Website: home-depot
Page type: newsletter-management
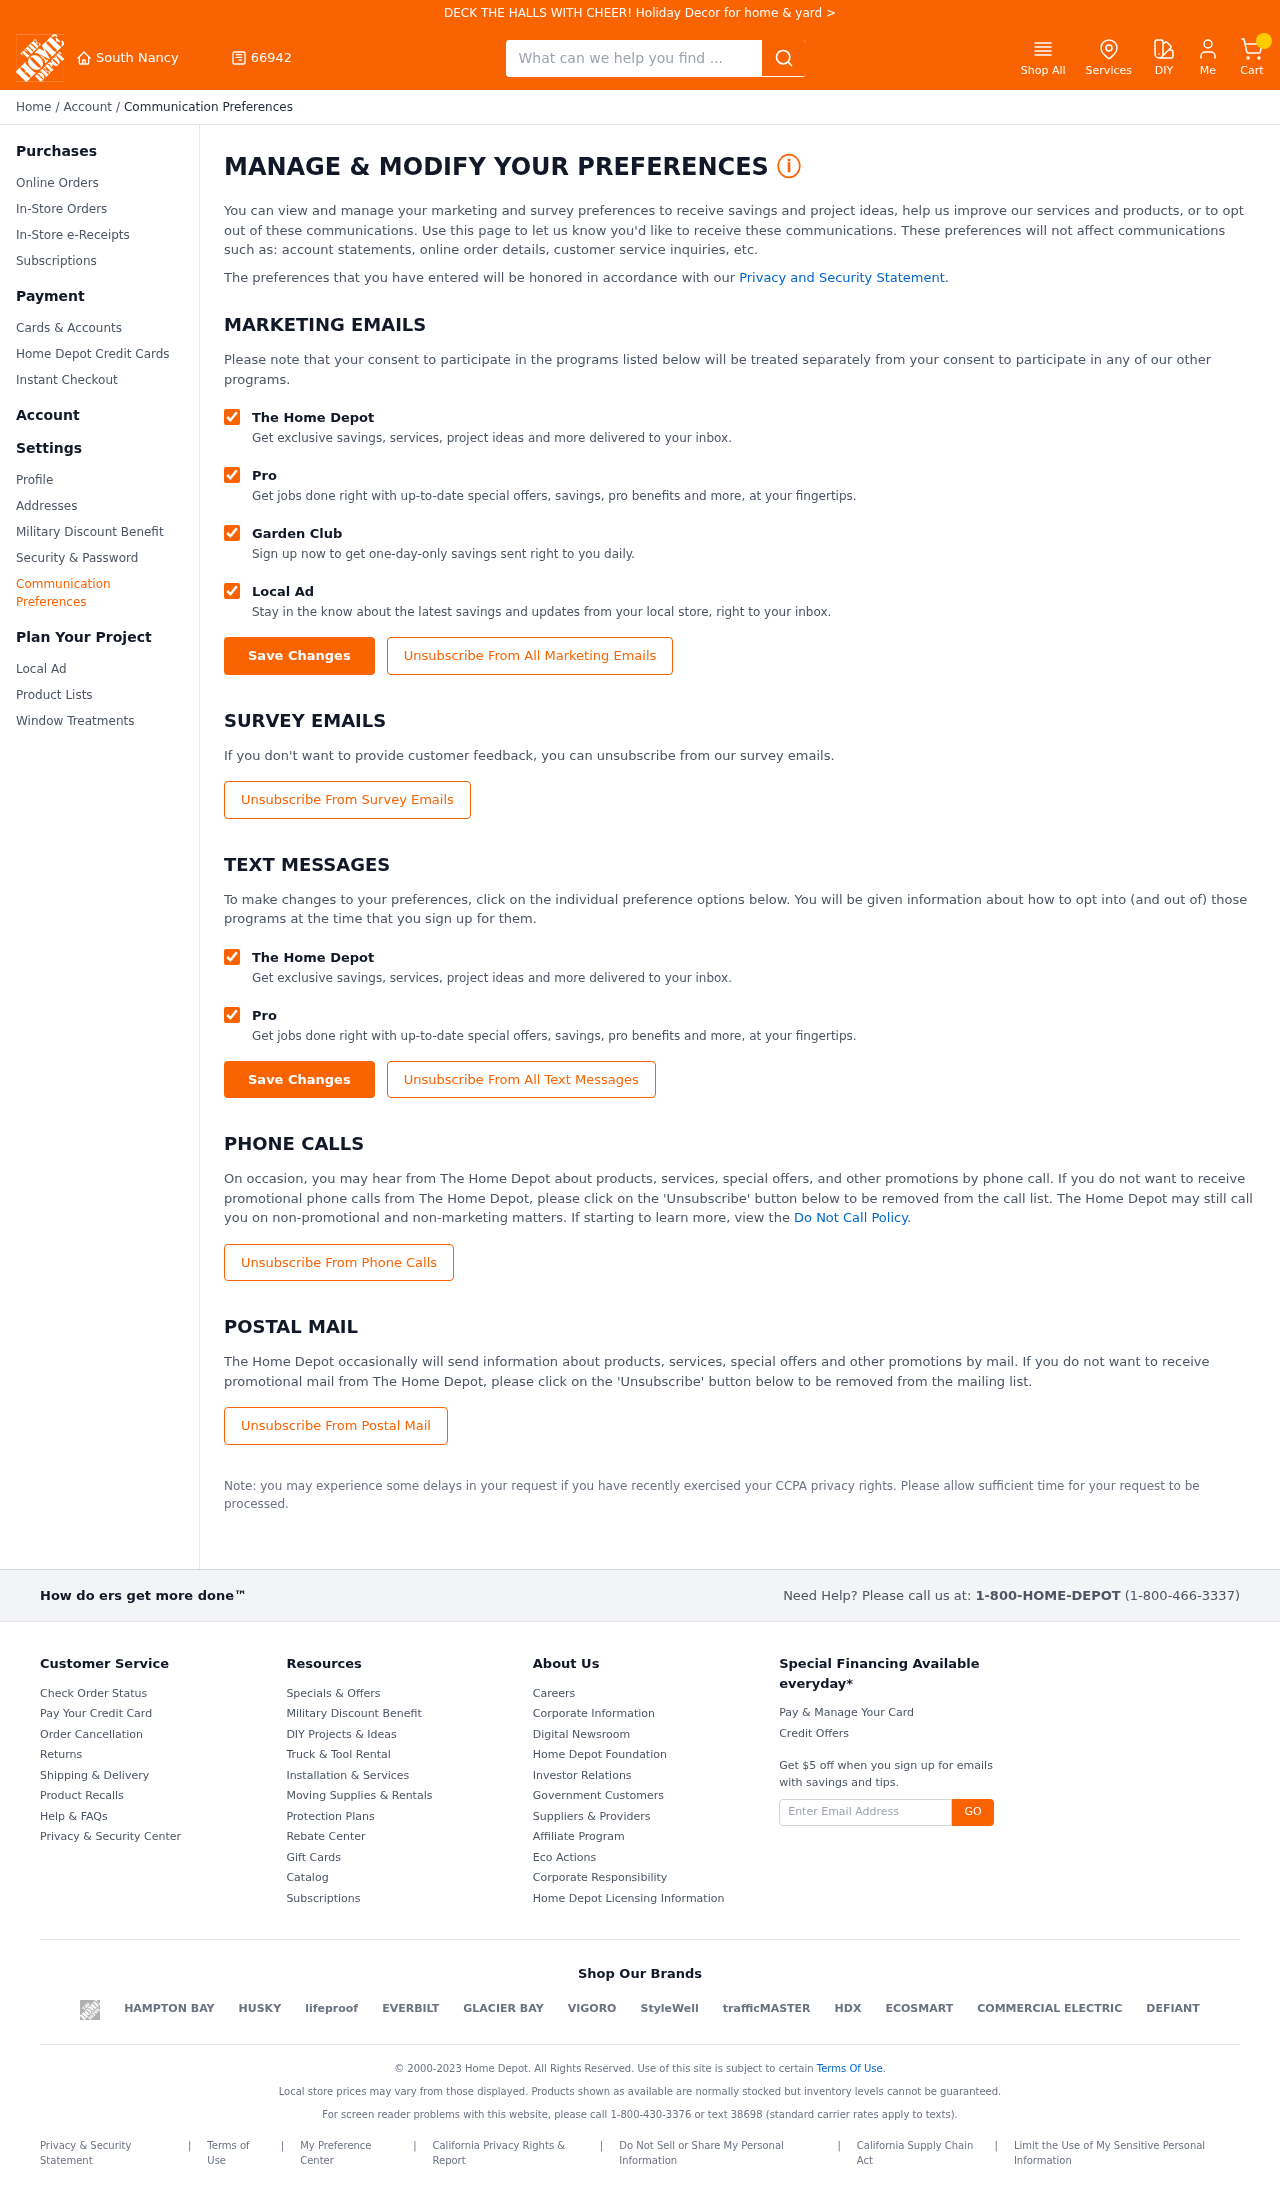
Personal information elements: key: PII_CITY
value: South Nancy
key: PII_POSTCODE
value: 66942
Search elements: key: HEADER_SEARCH
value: What can we help you find ...